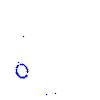
Particle: kaon